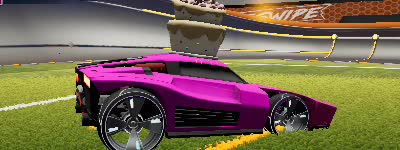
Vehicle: breakout